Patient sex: M
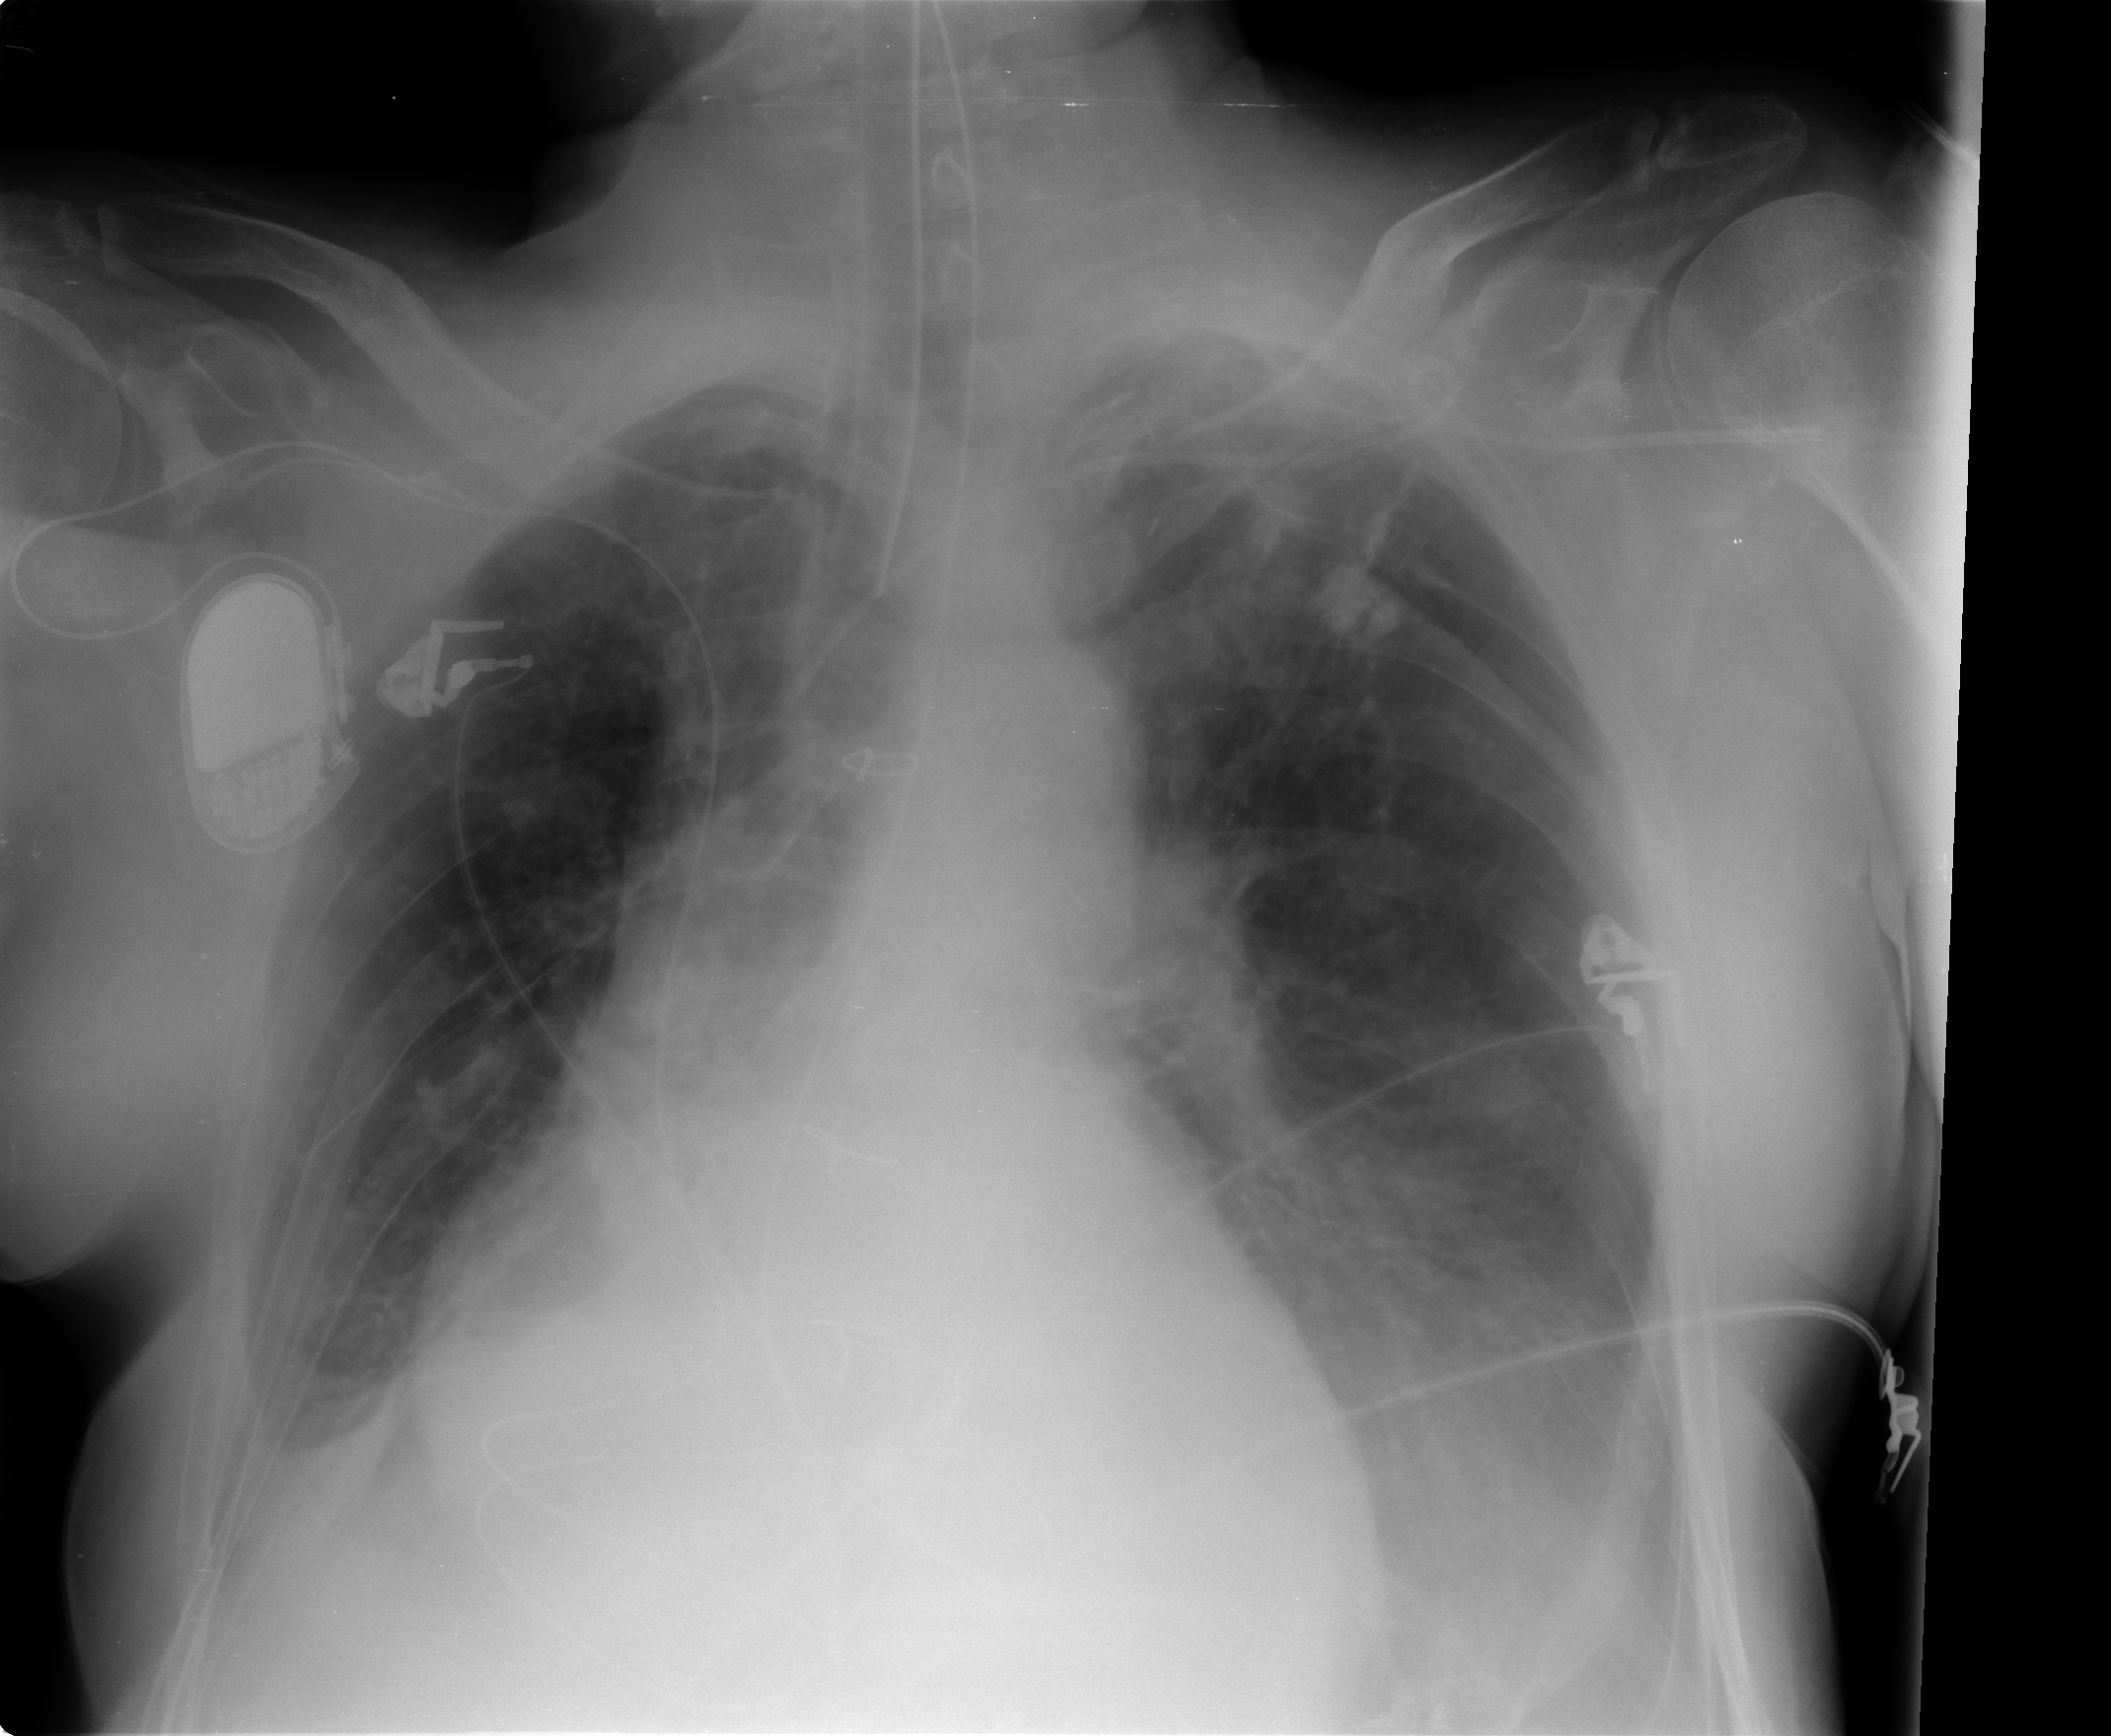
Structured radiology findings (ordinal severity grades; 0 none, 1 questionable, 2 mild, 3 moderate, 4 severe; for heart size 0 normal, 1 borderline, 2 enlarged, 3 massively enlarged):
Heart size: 2
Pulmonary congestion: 2
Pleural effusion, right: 2
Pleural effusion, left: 2
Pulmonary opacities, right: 1
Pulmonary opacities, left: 1
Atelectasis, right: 2
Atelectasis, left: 2